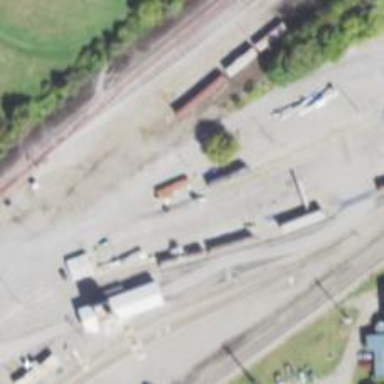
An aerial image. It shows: Railway siding for service.